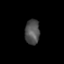
Tissue: prostate
Cell type: T cells
Senescence score: 0.3054
Nuclear area (px): 364
Mean DAPI intensity: 78.901